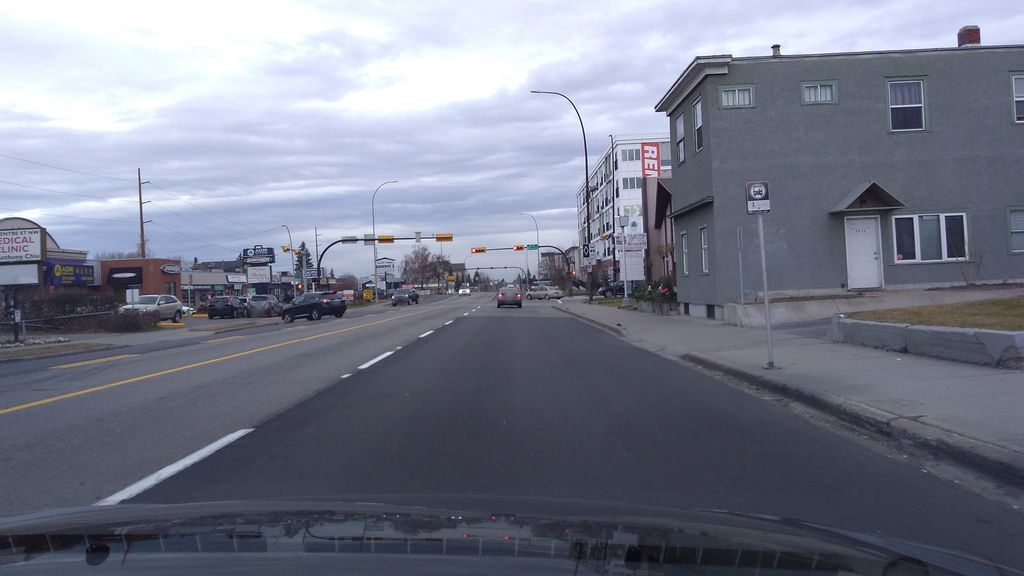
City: calgary